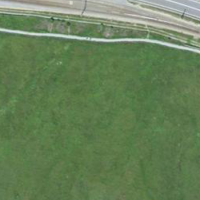
EUNIS habitat code: 26
Species observed at this site:
Bistorta officinalis